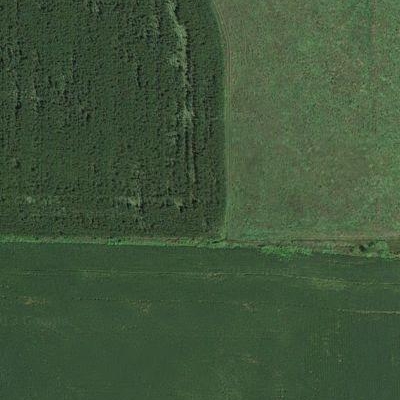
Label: Field